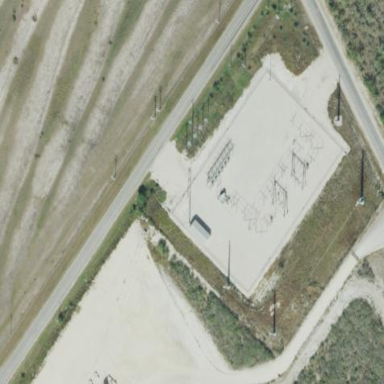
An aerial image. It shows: Distribution level power substation surrounded by fence.